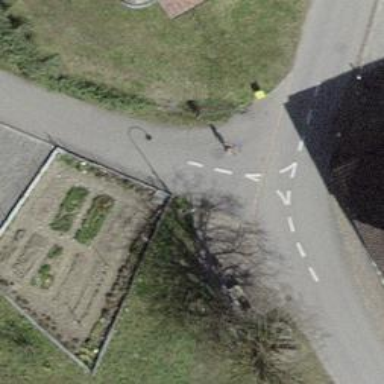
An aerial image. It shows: Wayside cross with historic significance.